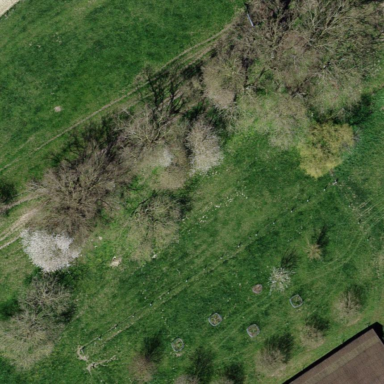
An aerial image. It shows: Deciduous broadleaved woodland.